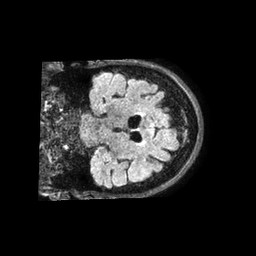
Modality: FLAIR
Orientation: coronal
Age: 78
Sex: female
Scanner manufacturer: philips
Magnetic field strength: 3 T
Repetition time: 4.8 s
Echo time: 0.34 s